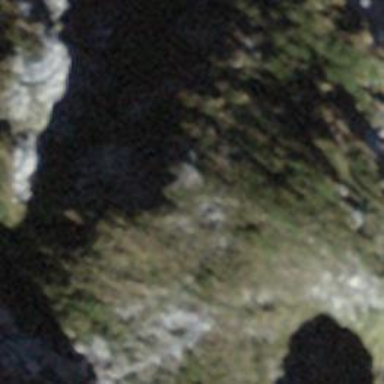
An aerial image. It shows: Natural cliff.